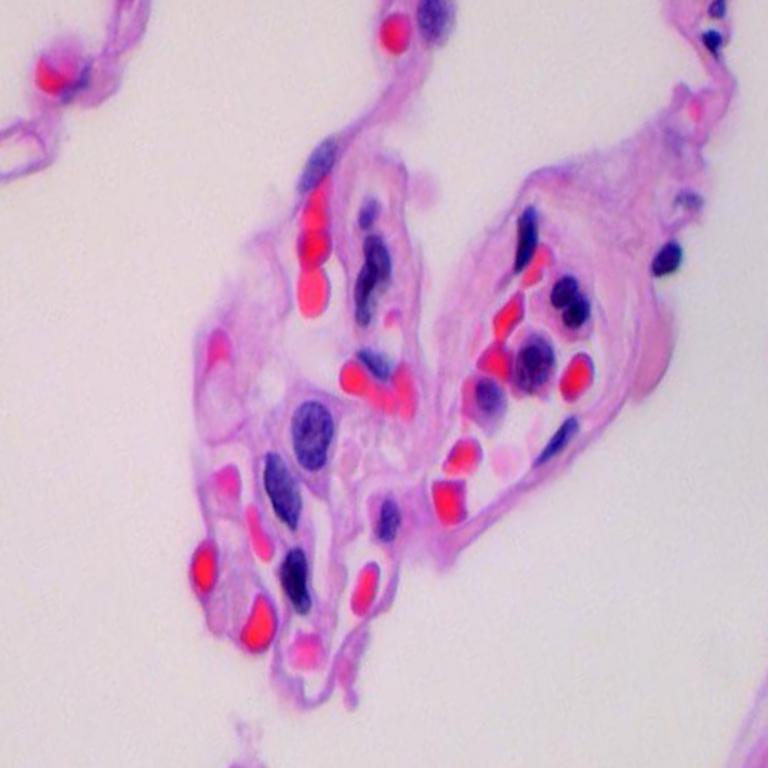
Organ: lung
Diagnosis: benign